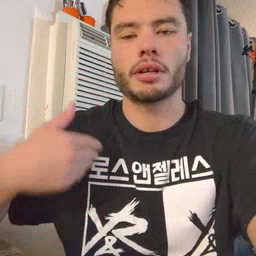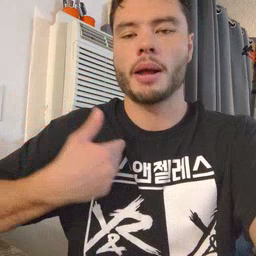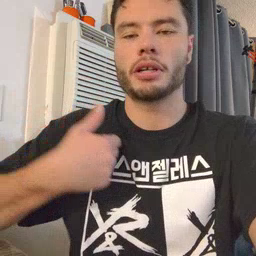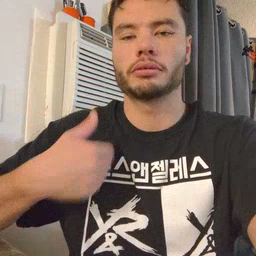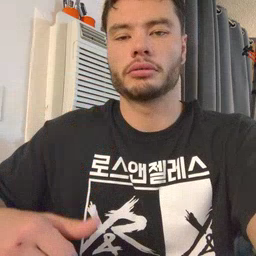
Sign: animal